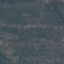
Land use / land cover class: HerbaceousVegetation